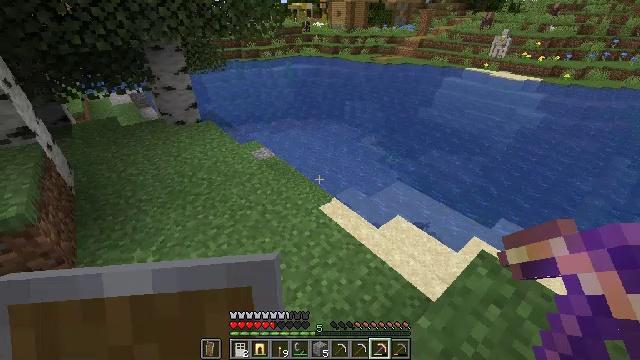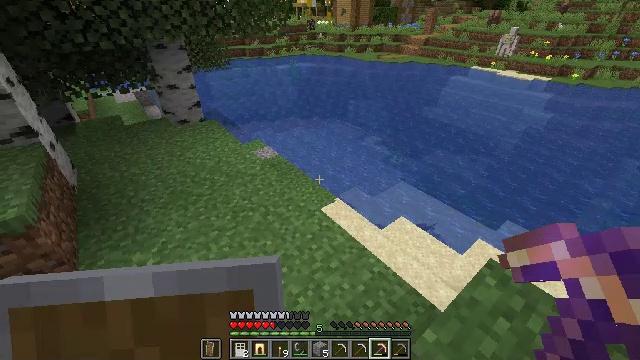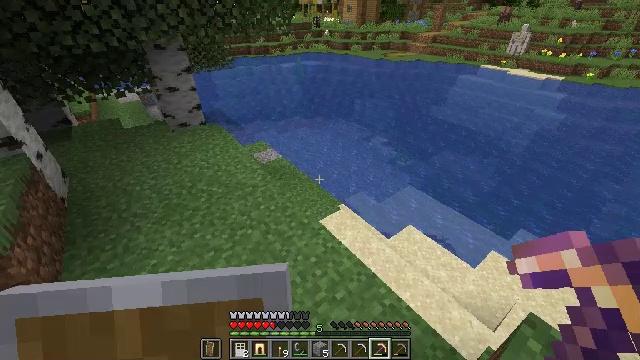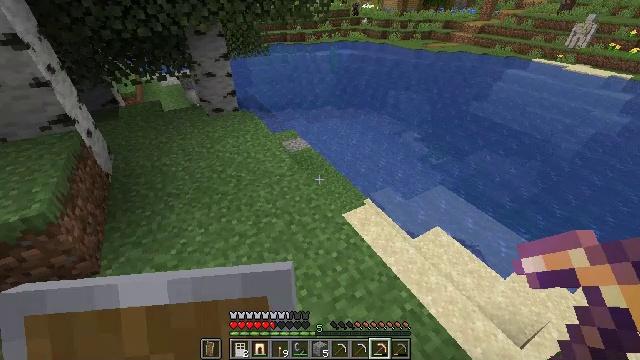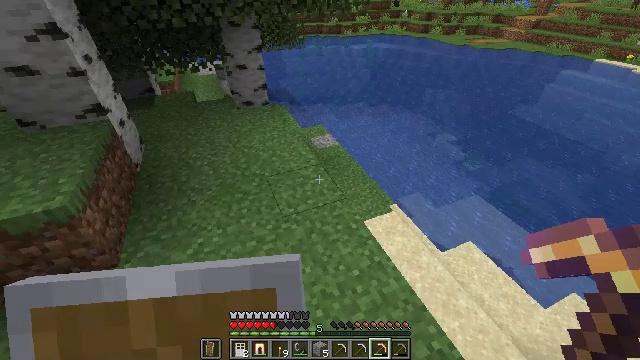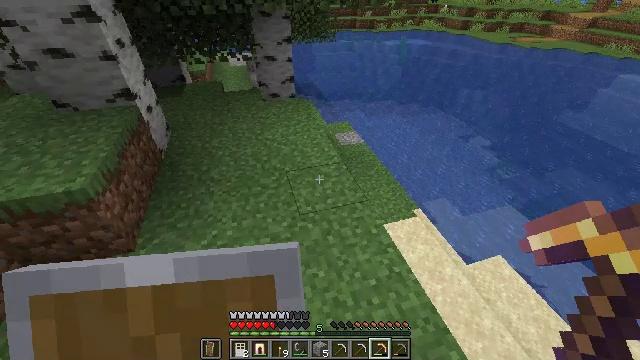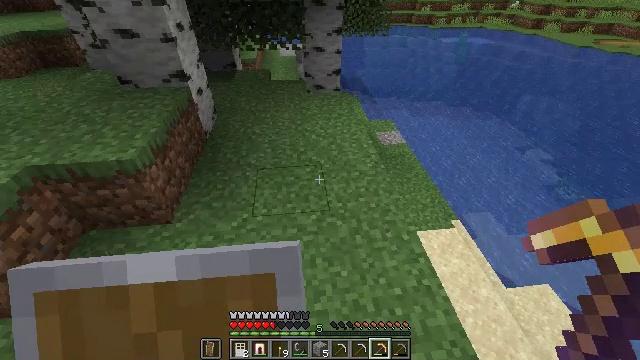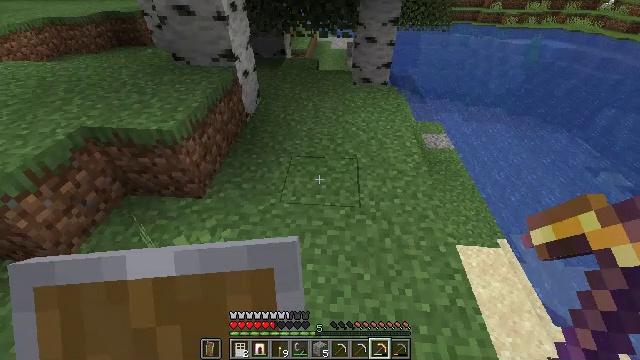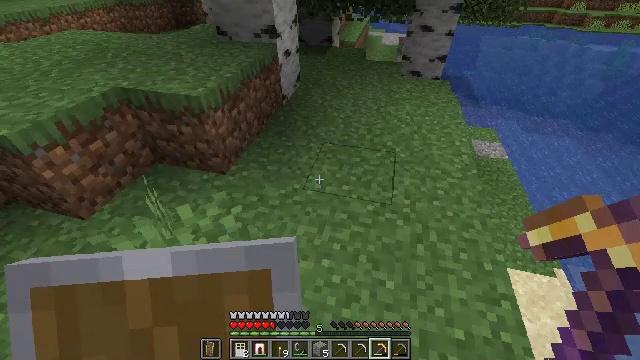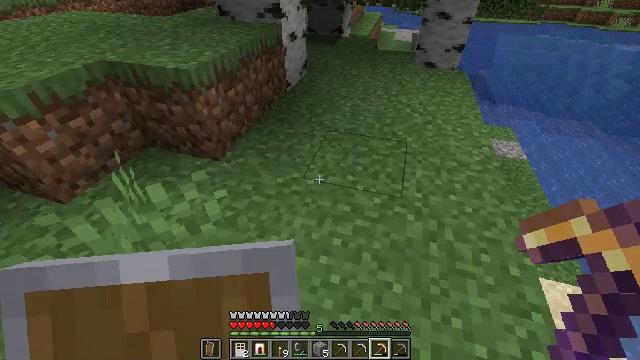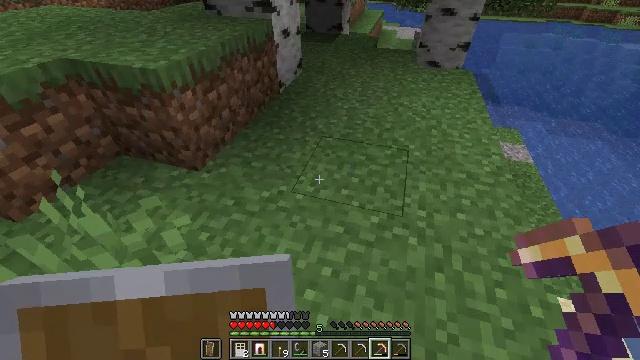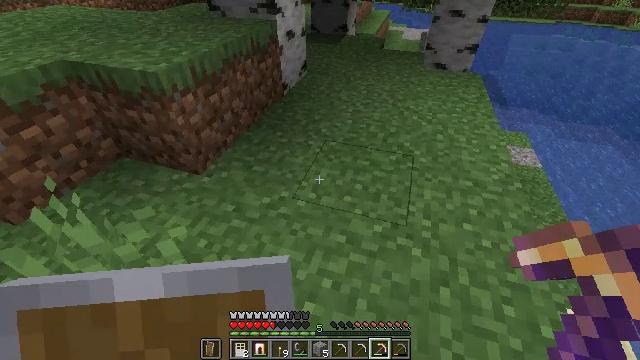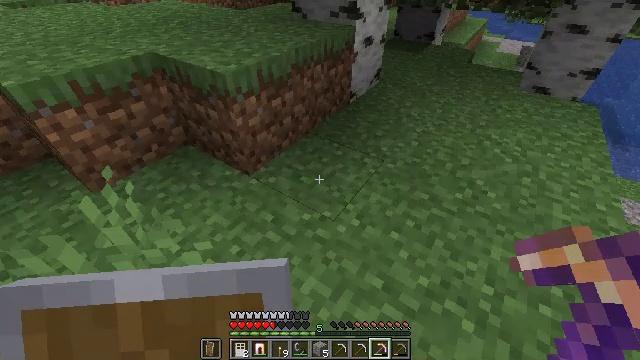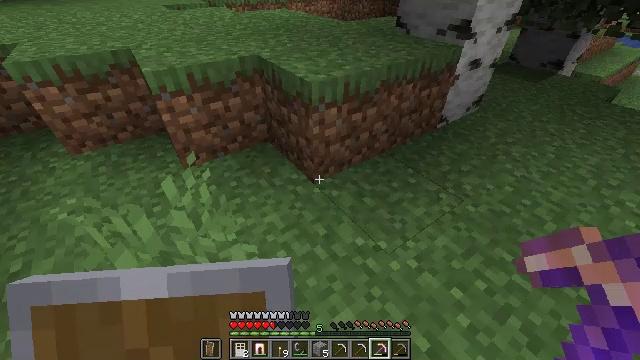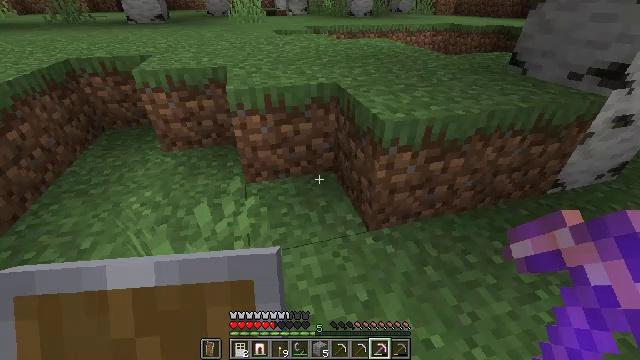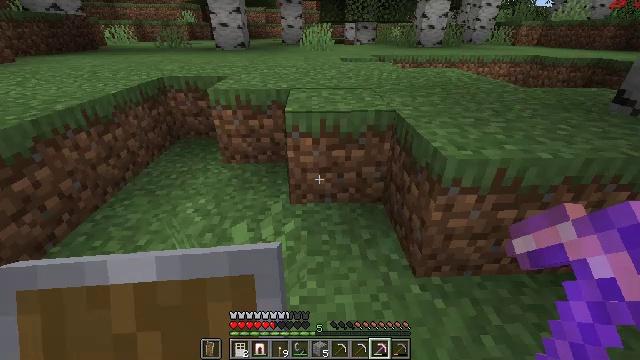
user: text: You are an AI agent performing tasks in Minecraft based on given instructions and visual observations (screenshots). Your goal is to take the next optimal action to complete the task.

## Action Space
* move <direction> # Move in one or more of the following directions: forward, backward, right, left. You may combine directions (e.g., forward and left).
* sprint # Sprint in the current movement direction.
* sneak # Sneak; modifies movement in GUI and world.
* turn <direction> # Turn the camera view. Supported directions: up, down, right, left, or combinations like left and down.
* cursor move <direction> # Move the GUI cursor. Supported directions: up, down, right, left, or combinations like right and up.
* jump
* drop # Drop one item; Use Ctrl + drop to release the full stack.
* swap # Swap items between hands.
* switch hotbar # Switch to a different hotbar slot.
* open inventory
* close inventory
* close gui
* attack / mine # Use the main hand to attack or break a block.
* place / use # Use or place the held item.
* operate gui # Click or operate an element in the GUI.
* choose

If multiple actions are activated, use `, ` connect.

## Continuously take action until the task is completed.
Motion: motion action
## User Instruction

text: Dig up the grass block for dirt.
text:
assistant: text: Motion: move forward
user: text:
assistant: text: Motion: move forward, turn left
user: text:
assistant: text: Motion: move forward, turn left and down
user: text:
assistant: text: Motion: move forward, turn left and down
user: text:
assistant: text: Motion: move forward, turn left and down
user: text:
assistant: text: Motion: move forward, turn left and down
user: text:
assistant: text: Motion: move forward, turn left
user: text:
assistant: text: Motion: move forward, turn left
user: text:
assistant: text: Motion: move forward, turn left
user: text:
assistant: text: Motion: move forward
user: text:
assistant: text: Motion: move forward, turn left
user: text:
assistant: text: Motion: move forward, turn left
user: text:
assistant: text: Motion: move forward, turn left and up
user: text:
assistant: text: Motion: move forward, turn left and up
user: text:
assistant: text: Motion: move forward, turn left and up
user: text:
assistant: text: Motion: move forward, turn left and up
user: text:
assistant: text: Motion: move forward, turn left and up
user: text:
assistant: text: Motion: move forward, turn left and up, jump
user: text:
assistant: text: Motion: move forward, jump
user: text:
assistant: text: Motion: move forward, jump
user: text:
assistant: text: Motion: move forward, jump
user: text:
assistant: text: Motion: move forward, jump
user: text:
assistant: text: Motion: move forward, jump
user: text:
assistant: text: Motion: move forward, jump
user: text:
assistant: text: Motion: move forward, jump
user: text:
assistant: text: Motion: move forward, turn right, jump
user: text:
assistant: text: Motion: move forward, turn right, jump
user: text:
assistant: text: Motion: move forward, turn right, jump
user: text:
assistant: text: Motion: move forward, turn right, jump
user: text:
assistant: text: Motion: move forward, turn right, jump